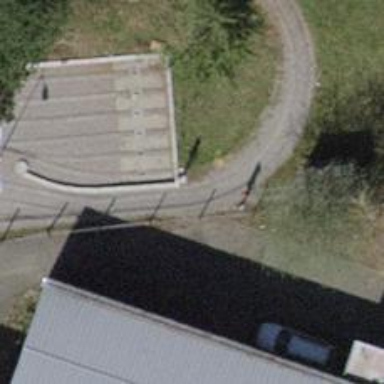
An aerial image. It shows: Miniature railway.